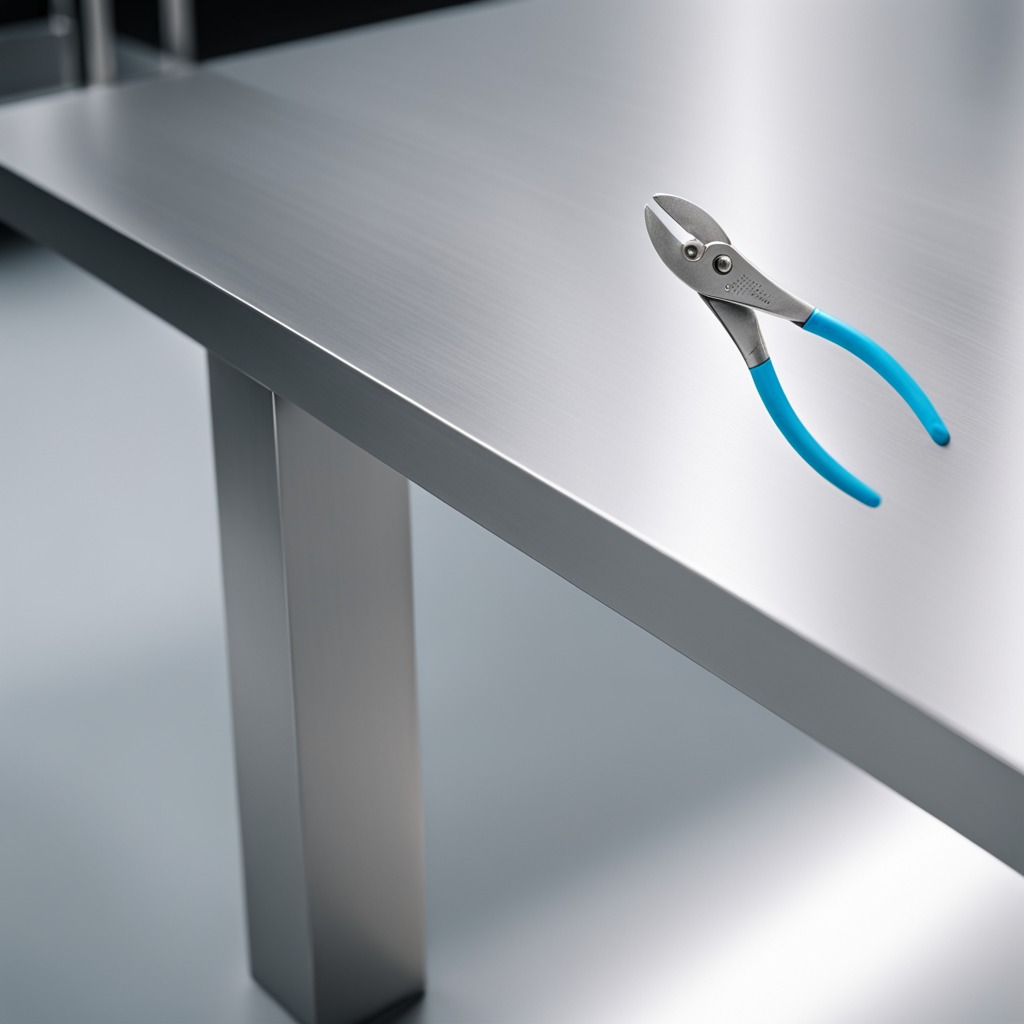
A plier is lying on a stainless steel table in a high-end prototyping lab.